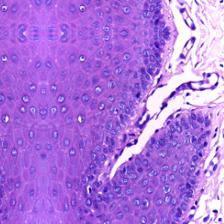
Diagnosis: Normal